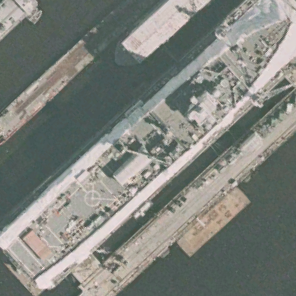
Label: combat